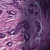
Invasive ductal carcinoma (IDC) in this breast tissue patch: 0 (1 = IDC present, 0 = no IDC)